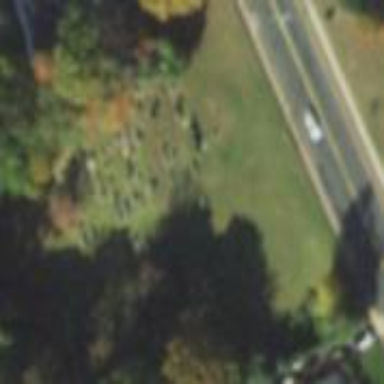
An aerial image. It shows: Cemetery.